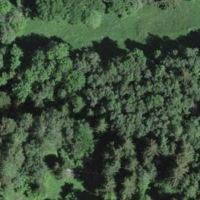
EUNIS habitat code: 43
Species observed at this site:
Silene dioica